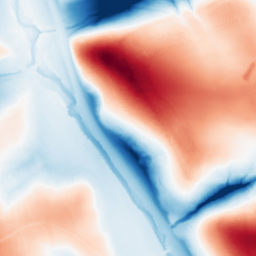
Category: classical
Decomposition family: gaussian_anisotropic
Decomposition parameters: sigma_x: 20
sigma_y: 50
Upsampling method: quadratic
Upsampling parameters: scale: 2
Upsampling scale: 2